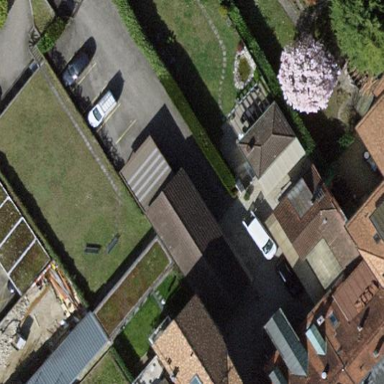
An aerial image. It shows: Group of garages.